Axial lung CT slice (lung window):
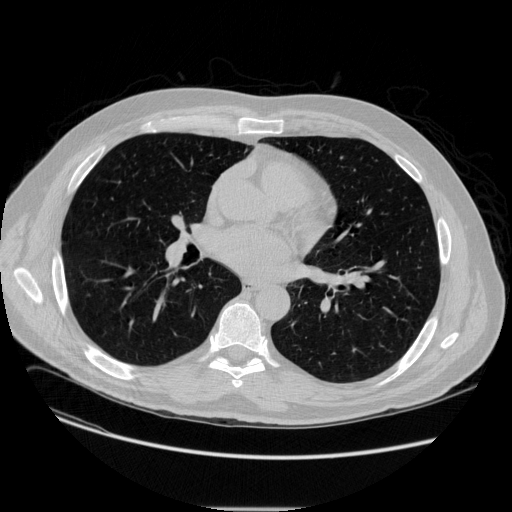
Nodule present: no